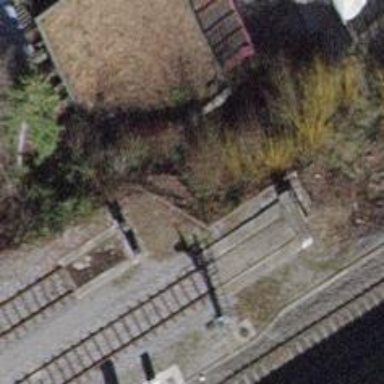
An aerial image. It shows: Railway buffer stop.